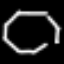
Label: octagon